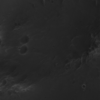
Label: not_dusty